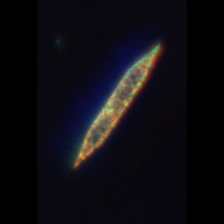
Taxon: Rhizosolenia_Proboscia
Group: Diatoms